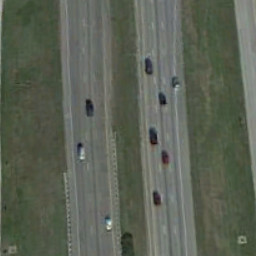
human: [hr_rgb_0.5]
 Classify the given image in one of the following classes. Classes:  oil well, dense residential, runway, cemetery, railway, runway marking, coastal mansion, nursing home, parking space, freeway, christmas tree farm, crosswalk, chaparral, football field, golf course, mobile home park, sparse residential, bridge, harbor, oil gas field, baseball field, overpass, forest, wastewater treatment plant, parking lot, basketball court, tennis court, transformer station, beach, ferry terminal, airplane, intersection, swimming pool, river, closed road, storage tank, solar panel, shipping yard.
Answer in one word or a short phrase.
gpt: freeway